Question: I wanted to check a Jmeter variable which is subset of another jmeter variable. tried to use regular expression extractor. if ${SKUID} is substring of ${items}, then SKU_UNIQUE contains ${SKUID}. else, SKU_UNIQUE contains SKU_NONREPEAT. But, looks ${SKUID} is not resolving it's value in regular expression field

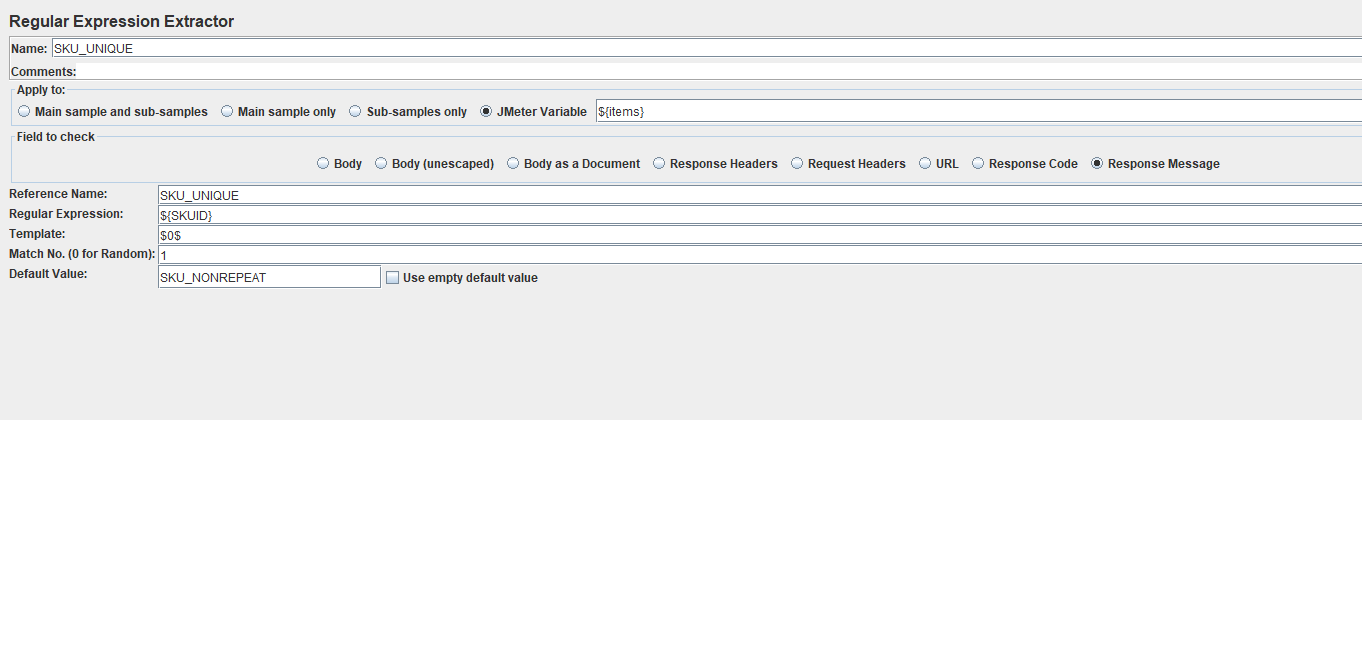
Answer: JMeter variable should be as is -'items' and Template '$1$' for first match